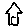
Label: house